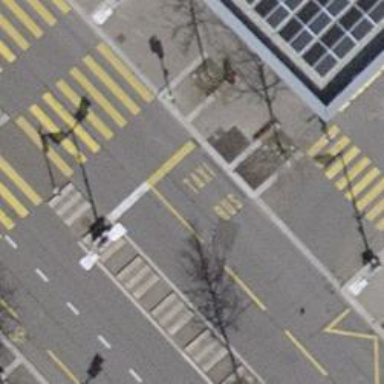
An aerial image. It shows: Pedestrian crossing with traffic signals.